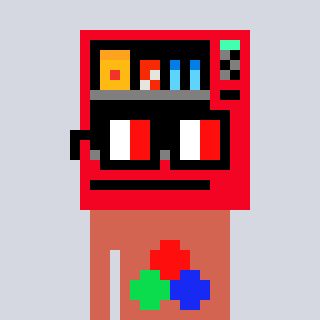
a pixel art character with square glasses with black frames and red eyes, a vending machine-shaped head and a peachy-colored body on a cool background